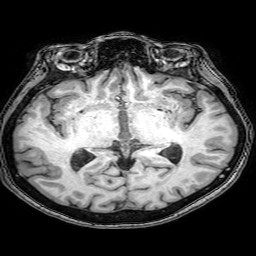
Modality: T1w
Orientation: coronal
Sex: female
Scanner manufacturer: philips
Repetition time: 0.008211 s
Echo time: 0.00379 s